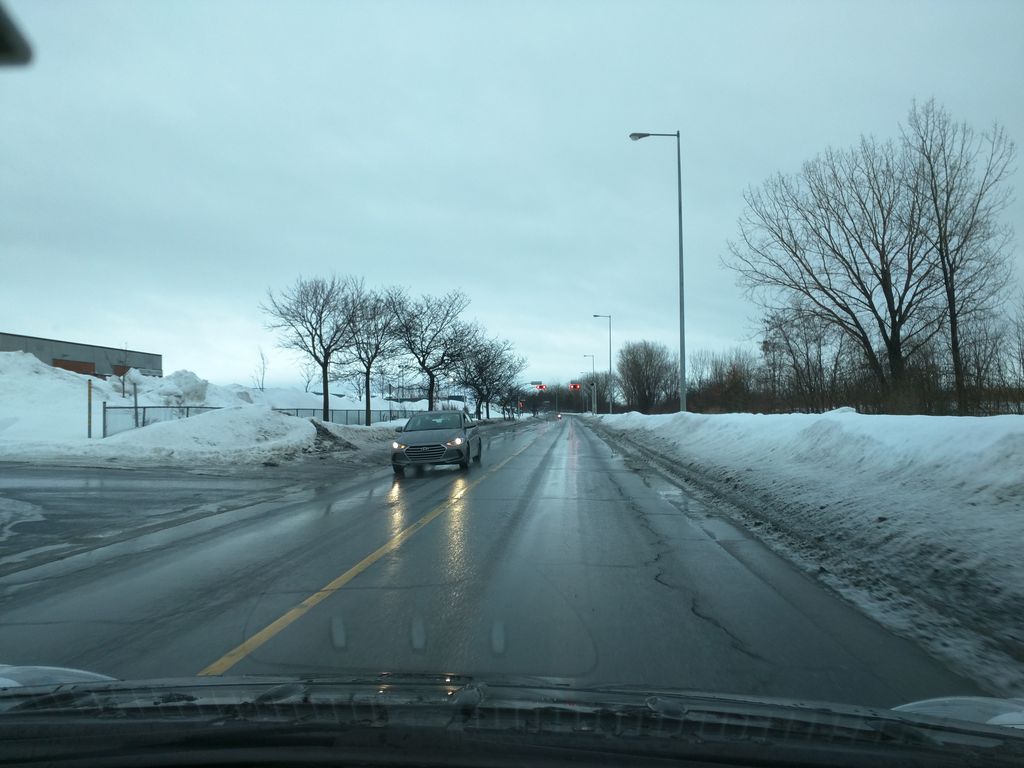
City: montreal